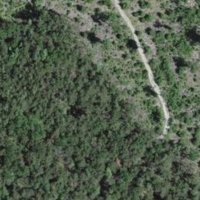
EUNIS habitat code: 43
Species observed at this site:
Populus tremula